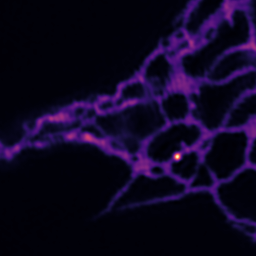
Label: Super-resolution ER image